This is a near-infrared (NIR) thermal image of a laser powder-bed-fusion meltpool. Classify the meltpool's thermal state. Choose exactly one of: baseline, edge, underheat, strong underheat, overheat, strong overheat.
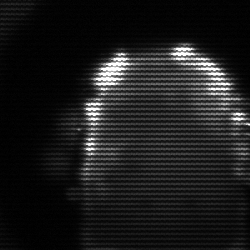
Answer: baseline